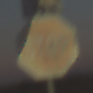
Verkehrszeichen: Stop
Zusatzzeichen oben: RichtungsangabeDurchPfeile9
Umgebung: Outdoor, Nature
Tageszeit: SunriseSunset
Wetter: Clear
Licht: Natural
Jahreszeit: NotSpecified
Kontrast: LowContrast